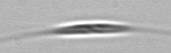
Label: Cylindrotheca